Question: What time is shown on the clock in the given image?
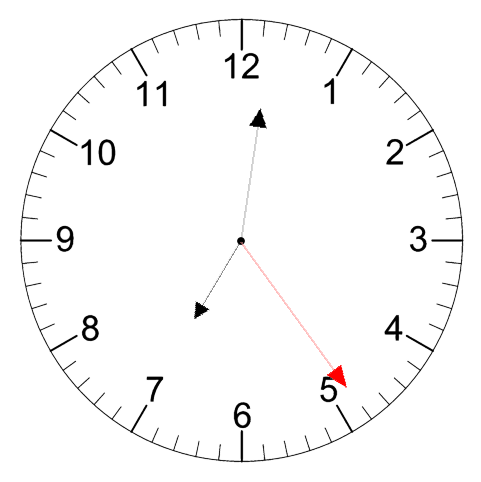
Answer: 07:01:24